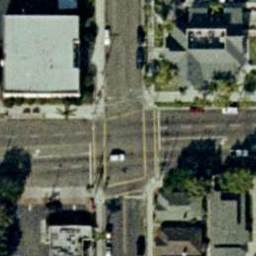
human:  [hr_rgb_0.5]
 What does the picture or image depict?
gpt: intersection